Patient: sex M, age 31
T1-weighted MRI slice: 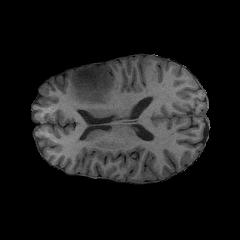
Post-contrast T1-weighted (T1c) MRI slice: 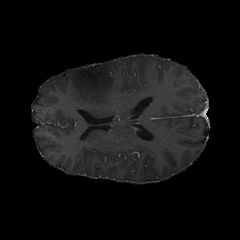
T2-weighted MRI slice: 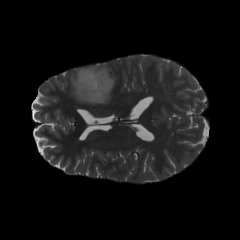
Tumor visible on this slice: yes
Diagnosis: Astrocytoma, IDH-mutant
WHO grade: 2